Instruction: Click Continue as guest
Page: checkout
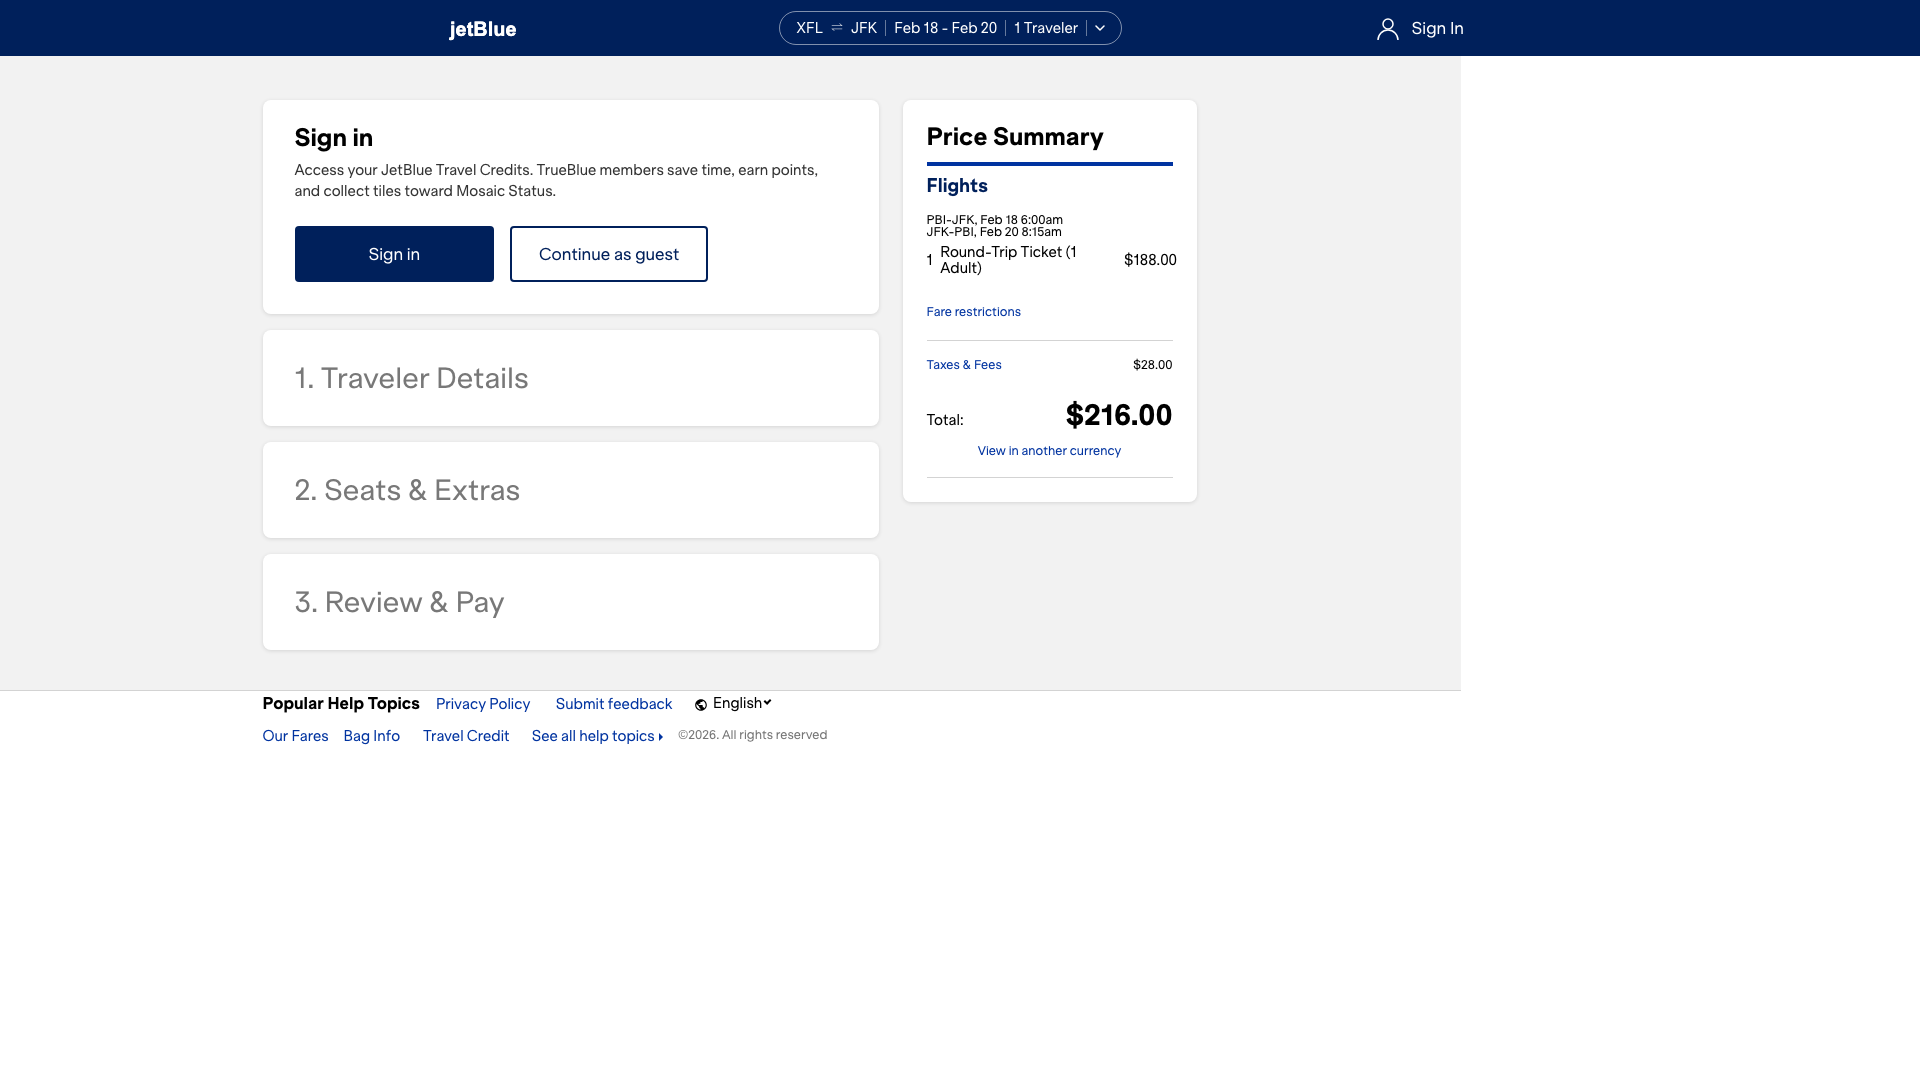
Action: click